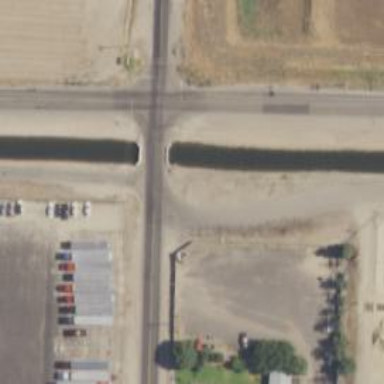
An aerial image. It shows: Culvert tunnel crossing over canal.